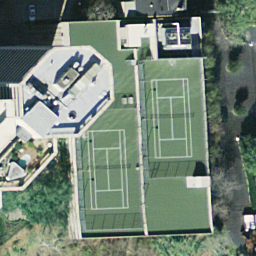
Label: tenniscourt